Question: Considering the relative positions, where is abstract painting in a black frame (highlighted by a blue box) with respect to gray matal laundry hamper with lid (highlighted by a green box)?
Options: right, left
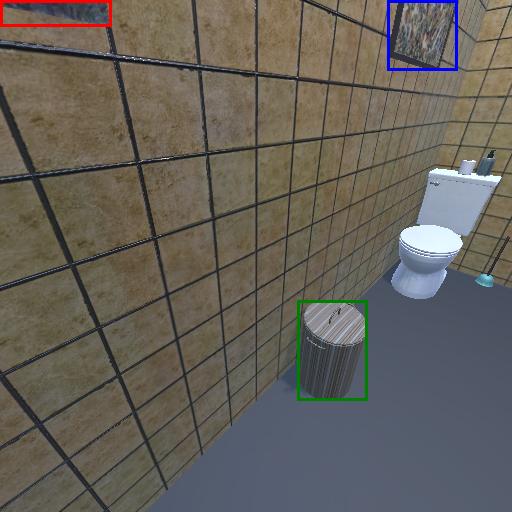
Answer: right